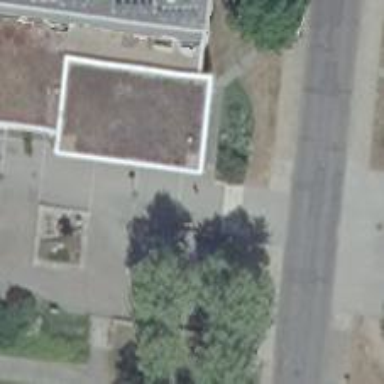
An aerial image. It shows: Commercial building.